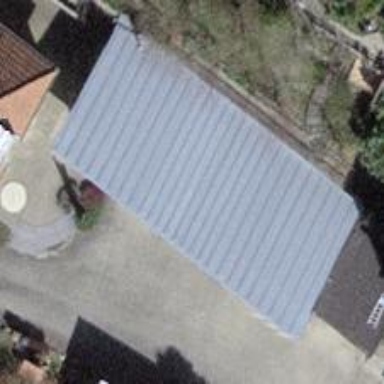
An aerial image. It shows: Garage.